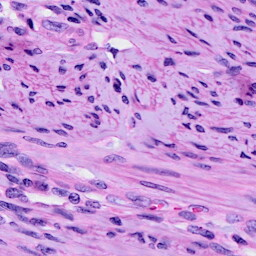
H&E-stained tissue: Cervix